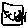
Label: bird